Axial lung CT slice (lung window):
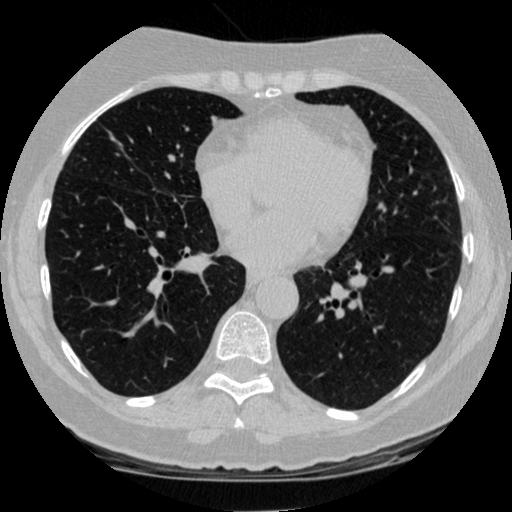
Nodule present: no